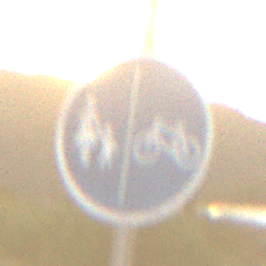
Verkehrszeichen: GetrennterRadUndGehwegRadwegRechts
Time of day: SunriseSunset
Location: Outdoor (RoadRail)
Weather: PartlyCloudy
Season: NotSpecified
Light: Natural